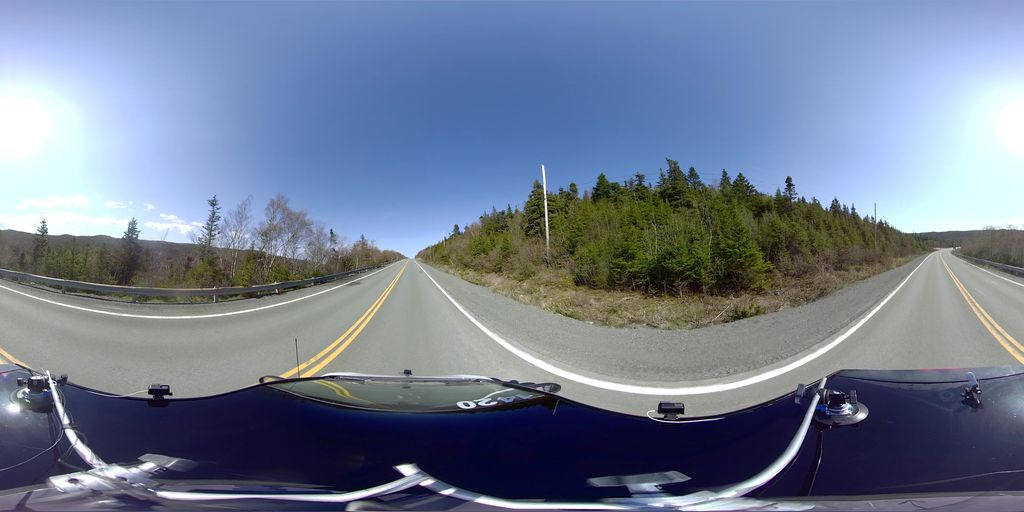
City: st_johns